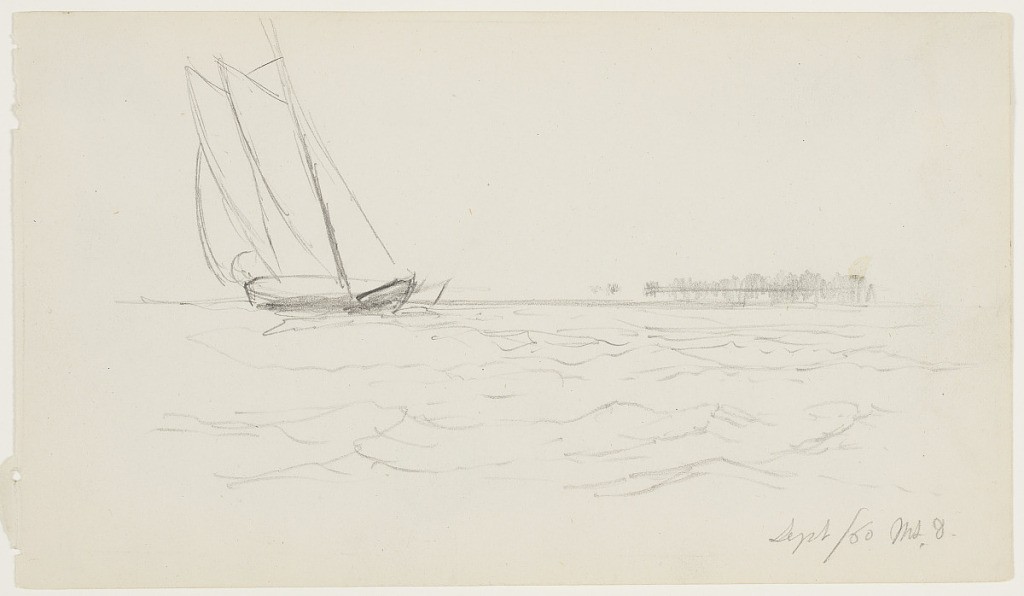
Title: Schooner Riding Waves off Mt. Desert Island, Maine
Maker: Frederic Edwin Church, American, 1826–1900
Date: September 1860
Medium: Graphite on white wove paper
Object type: drawing
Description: Landscape sketch showing a view of a schooner (or double-masted sailboat) on the waters around Mount Desert Island in Maine. The ocean's undulating surf comprises the foreground. In the middle distance at left, a sailboat leans to the left as it glides atop these waves. In the background at right, the coastal trees of a nearby island or shoreline are visible. The flat horizon cuts across the center of the composition.